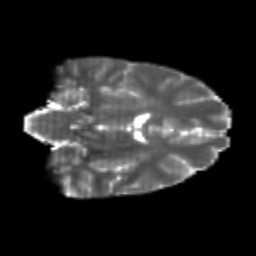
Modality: T2w
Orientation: coronal
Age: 22
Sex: male
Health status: healthy
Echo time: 0.074 s